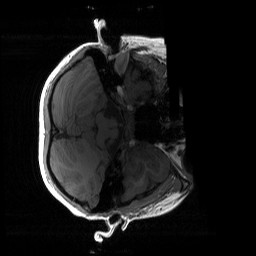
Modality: T1w
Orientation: axial
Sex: male
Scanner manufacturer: siemens
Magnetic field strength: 3 T
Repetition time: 1.9 s
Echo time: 0.00243 s